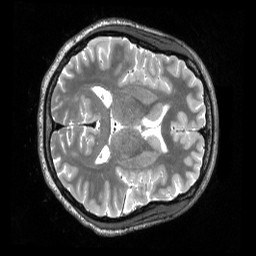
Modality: T2w
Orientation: axial
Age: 24
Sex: female
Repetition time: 3.2 s
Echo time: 0.563 s